Interaction volume radius: 5 \u00c5
Interaction volume height: 10 \u00c5
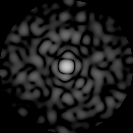
Disorder parameter: 0.8428